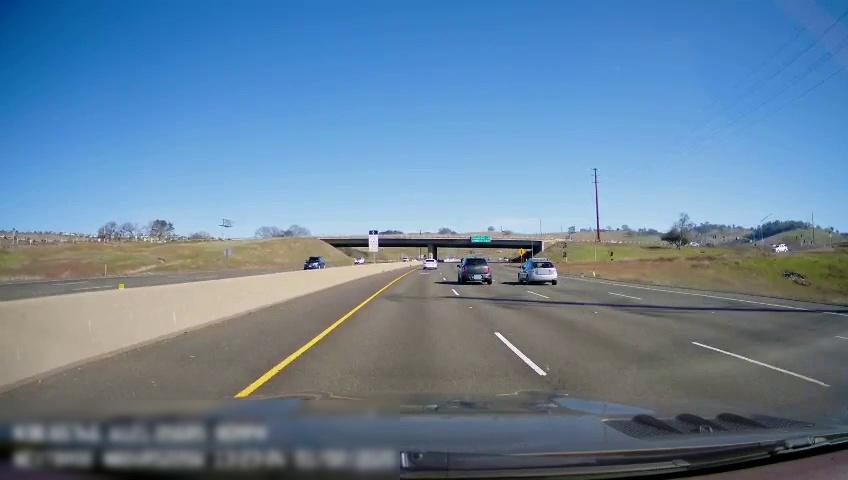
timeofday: Day
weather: Sunny
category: Drivable Space
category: Drivable Space
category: Vehicles | SUV
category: Vehicles | Car
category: Vehicles | Car
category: Vehicles | SUV
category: Lanes | Current Lane
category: Lanes | Current Lane
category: Lanes | Alternate Lane
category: Lanes | Alternate Lane
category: Lanes | Alternate Lane
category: Lanes | Opposite Lane
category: Lanes | Opposite Lane
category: Traffic | Signs